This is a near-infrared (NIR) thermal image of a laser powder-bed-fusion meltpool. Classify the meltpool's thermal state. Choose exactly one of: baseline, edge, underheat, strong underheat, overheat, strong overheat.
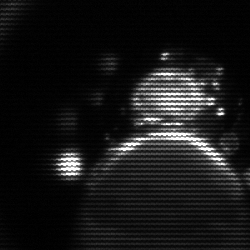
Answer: edge